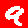
Digit: 9